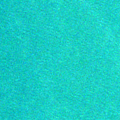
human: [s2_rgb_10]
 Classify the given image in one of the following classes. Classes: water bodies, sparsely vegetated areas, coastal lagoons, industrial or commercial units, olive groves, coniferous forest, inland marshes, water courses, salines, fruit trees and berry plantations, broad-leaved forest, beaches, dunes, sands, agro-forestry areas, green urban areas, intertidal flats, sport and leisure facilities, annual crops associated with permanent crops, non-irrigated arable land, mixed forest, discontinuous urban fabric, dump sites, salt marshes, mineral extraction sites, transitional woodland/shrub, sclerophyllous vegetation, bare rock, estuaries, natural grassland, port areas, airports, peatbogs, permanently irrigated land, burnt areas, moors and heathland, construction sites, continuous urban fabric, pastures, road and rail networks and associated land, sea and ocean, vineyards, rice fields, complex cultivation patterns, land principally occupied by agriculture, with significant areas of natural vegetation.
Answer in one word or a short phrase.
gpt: sea and ocean